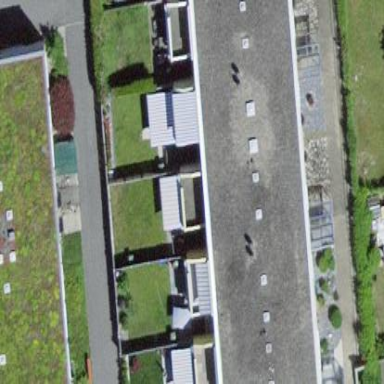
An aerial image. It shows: Terrace building with flat roof.